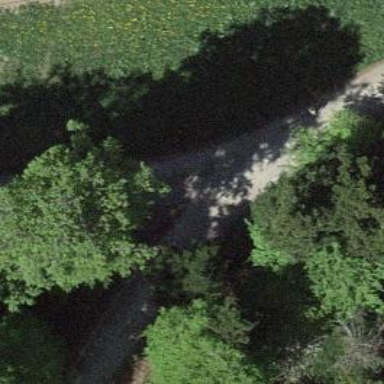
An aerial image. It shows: Track with grade 2 gravel surface.